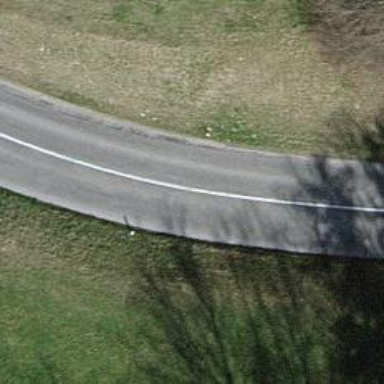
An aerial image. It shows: Secondary road with asphalt surface.